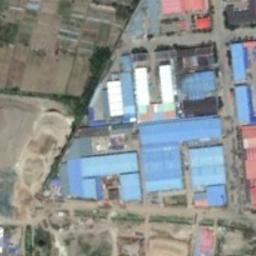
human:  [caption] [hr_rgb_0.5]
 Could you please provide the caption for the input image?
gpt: Many houses of different shapes are in the industrial area .

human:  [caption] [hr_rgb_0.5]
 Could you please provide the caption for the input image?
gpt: The roofs of industrial buildings are mostly blue .

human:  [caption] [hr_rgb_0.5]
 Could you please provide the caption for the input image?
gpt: The industrial area with lots of workshops of different colors is surrounded by a farmland .

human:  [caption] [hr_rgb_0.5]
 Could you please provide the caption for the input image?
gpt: Neatly planned factories and roads in an industrial area with green belts .

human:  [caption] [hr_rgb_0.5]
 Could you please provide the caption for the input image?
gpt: There are some blue buildings and some empty land on the industrial area .